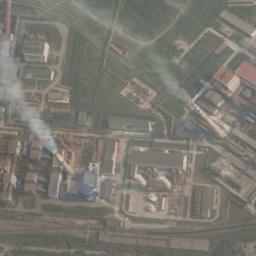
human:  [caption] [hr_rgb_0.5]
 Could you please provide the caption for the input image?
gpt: There are three thermal power stations, and two of them are emitting heavy smoke .

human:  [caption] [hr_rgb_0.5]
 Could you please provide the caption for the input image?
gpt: Many buildings are near the thermal power station .

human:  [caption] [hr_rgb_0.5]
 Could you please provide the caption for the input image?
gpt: The thermal power station is on the grass next to some buildings with white mist above .

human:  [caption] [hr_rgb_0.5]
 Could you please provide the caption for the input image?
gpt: There are neatly planned factories and good greenery in the thermal power station, and two chimneys are emitting smoke .

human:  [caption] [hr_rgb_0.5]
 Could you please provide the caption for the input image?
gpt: There are many buildings and some green lawns on the thermal power station .